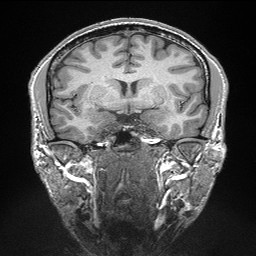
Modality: T1w
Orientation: sagittal
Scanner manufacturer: siemens
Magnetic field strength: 3 T
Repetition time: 2.3 s
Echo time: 0.00298 s